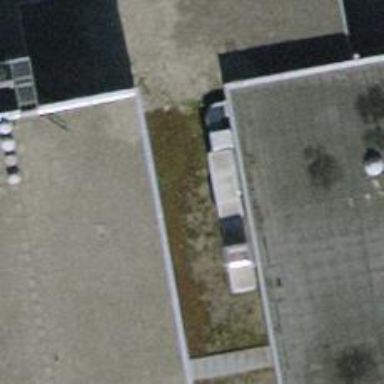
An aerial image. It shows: Kindergarten.